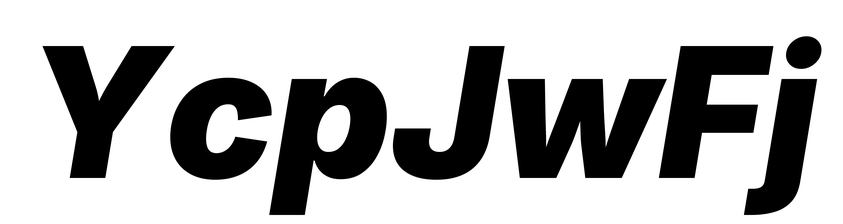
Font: Inter-Italic_Black_Italic